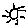
Label: sun